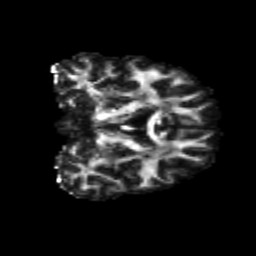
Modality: FA
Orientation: coronal
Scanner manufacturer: siemens
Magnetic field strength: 3 T
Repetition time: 4.16 s
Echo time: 0.0806 s